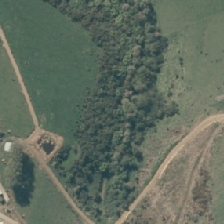
Land cover: grose_broom